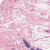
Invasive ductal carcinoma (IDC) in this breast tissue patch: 0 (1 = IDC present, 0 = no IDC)